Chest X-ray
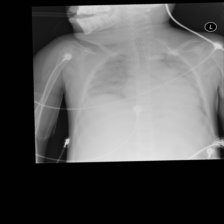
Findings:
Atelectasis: negative
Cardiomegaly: negative
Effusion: negative
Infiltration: negative
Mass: negative
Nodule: negative
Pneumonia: negative
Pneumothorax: negative
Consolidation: negative
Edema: negative
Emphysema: negative
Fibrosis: negative
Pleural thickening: negative
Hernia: negative